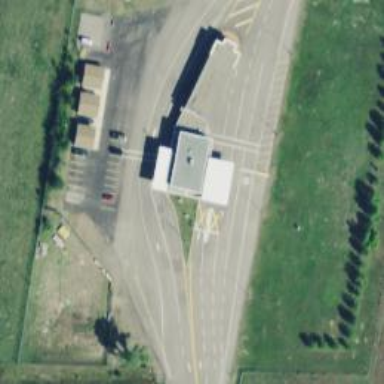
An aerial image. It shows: Border control barrier.